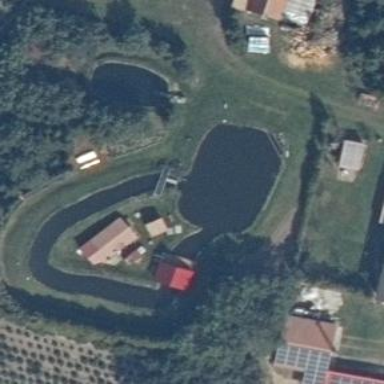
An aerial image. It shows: Serene pond surrounded by nature.